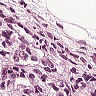
Metastatic tissue present: yes